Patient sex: F
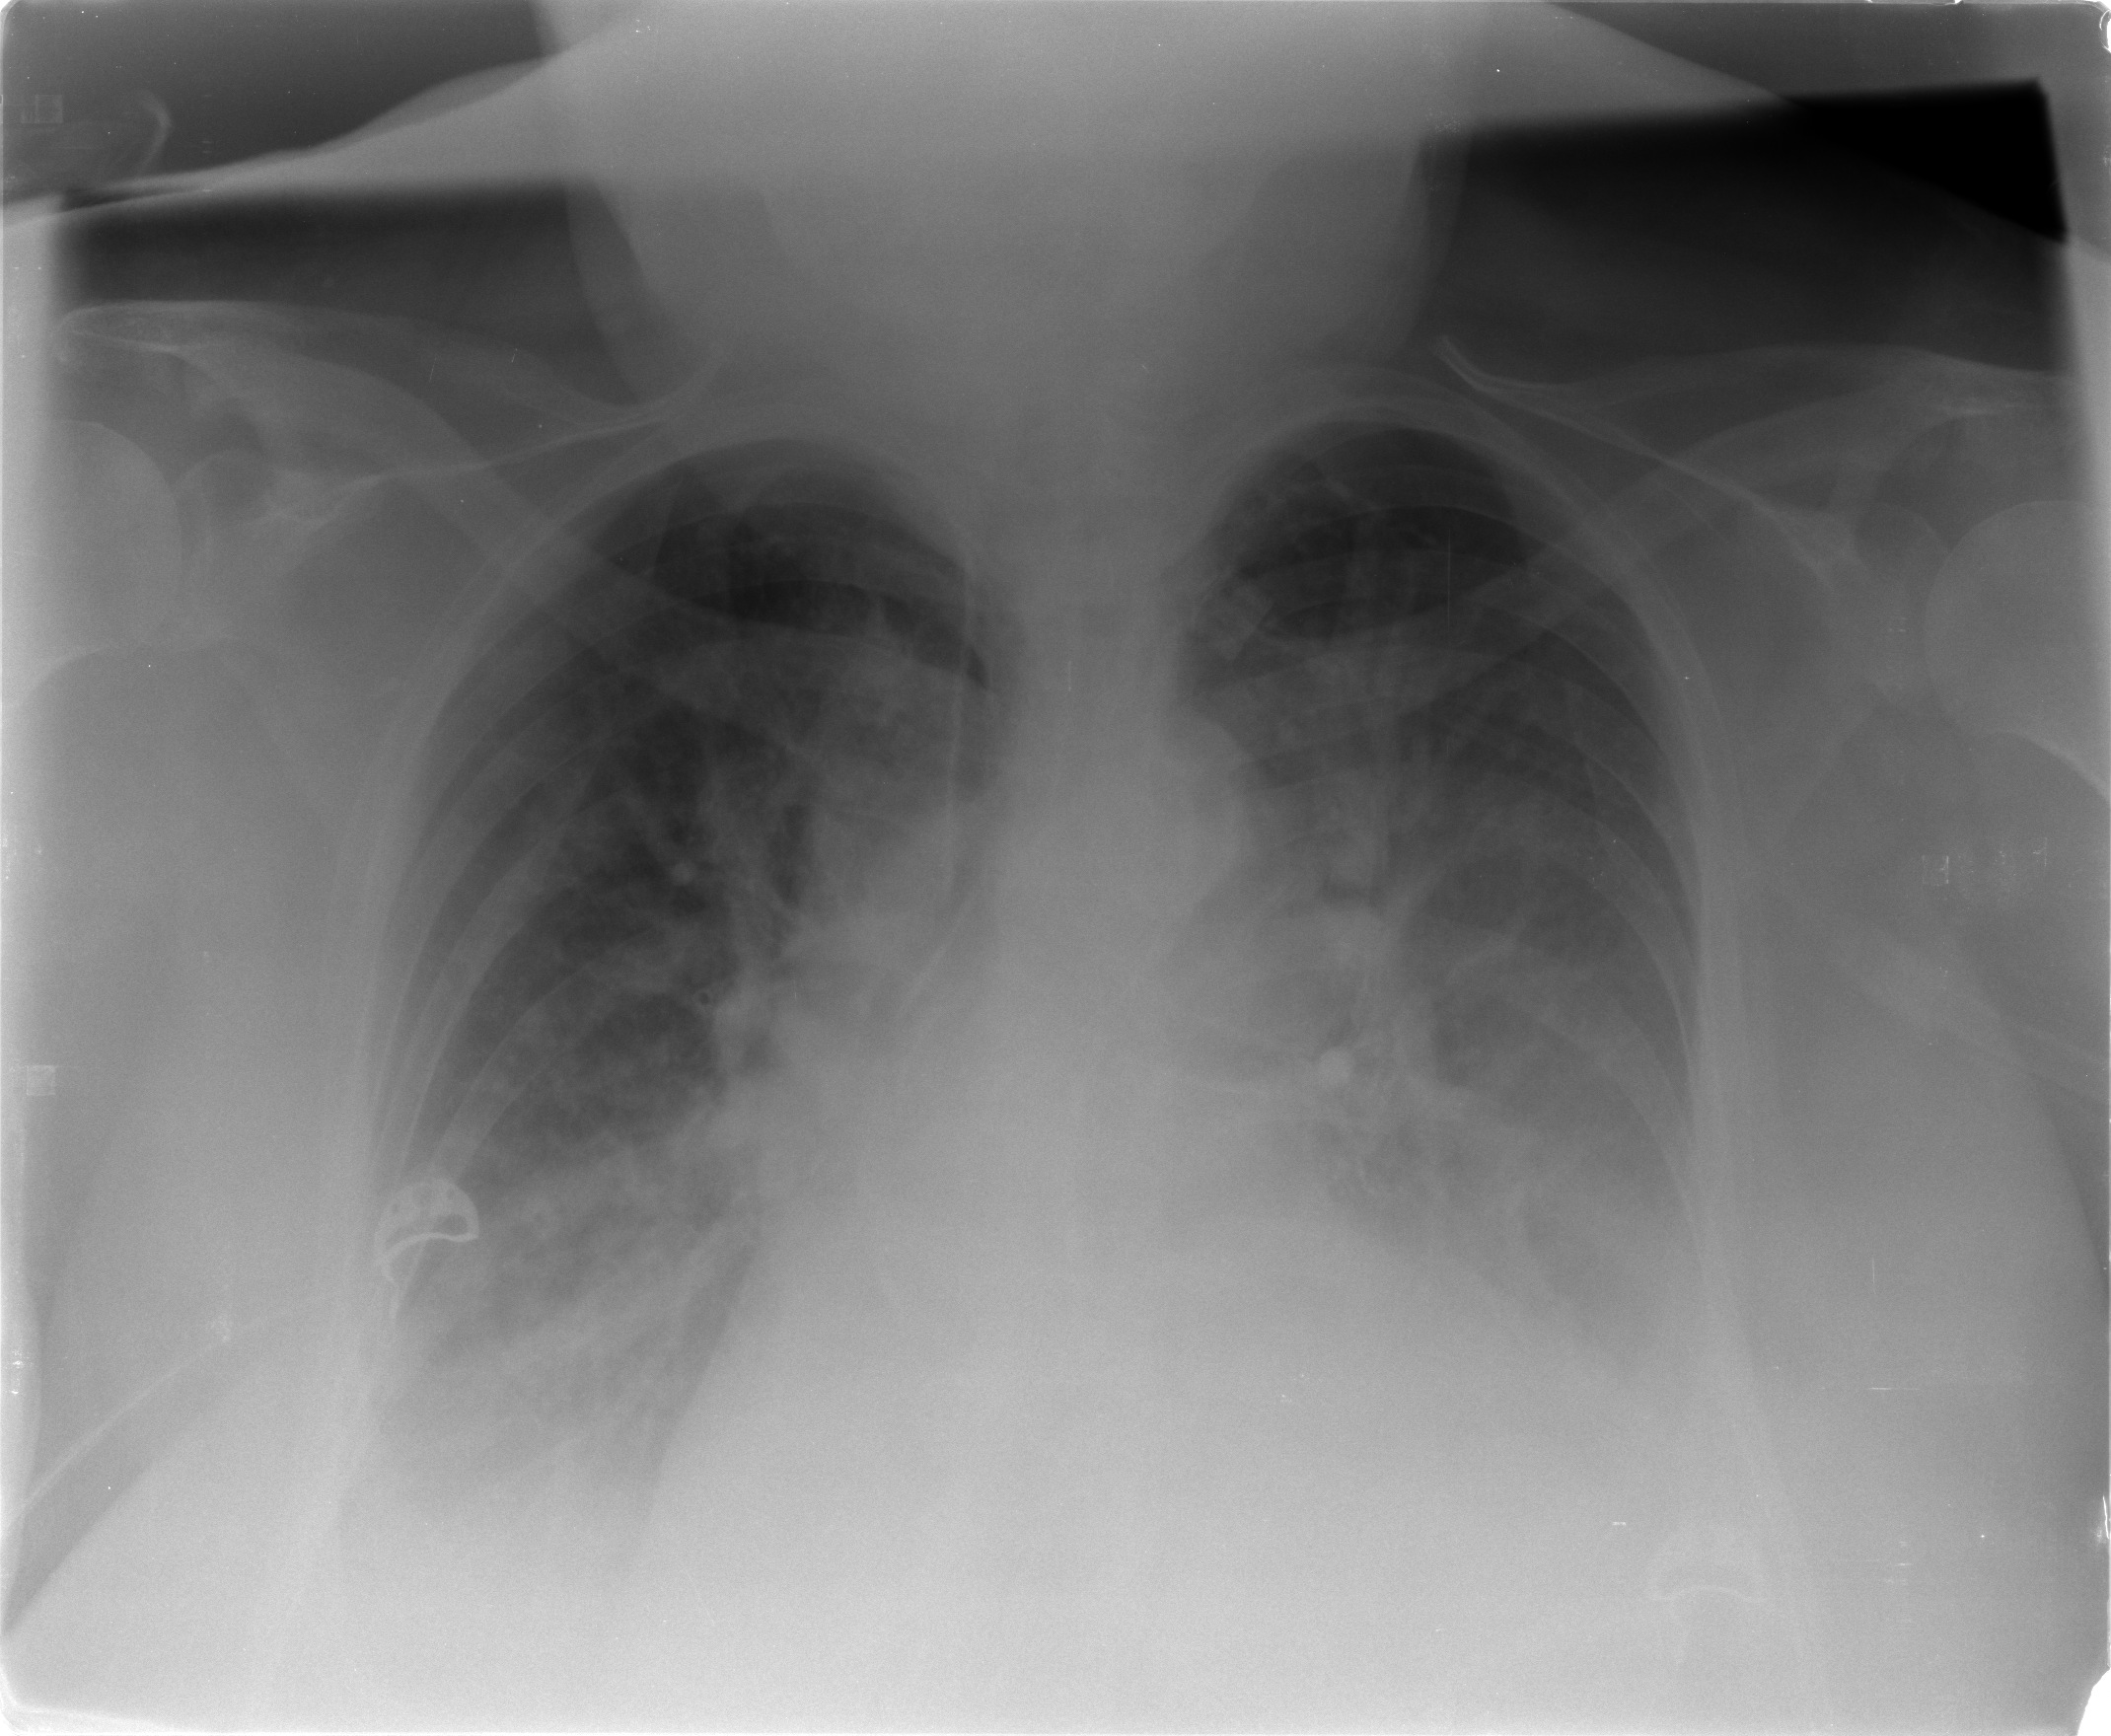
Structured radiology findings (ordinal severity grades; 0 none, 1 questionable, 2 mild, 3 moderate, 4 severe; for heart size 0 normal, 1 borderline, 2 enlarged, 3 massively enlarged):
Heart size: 2
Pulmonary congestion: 2
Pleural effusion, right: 2
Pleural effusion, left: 2
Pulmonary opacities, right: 2
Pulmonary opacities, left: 2
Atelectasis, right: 2
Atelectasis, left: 2